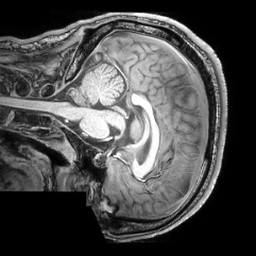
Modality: T1w
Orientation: sagittal
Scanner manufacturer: philips
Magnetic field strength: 3 T
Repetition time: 0.008 s
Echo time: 0.0035 s